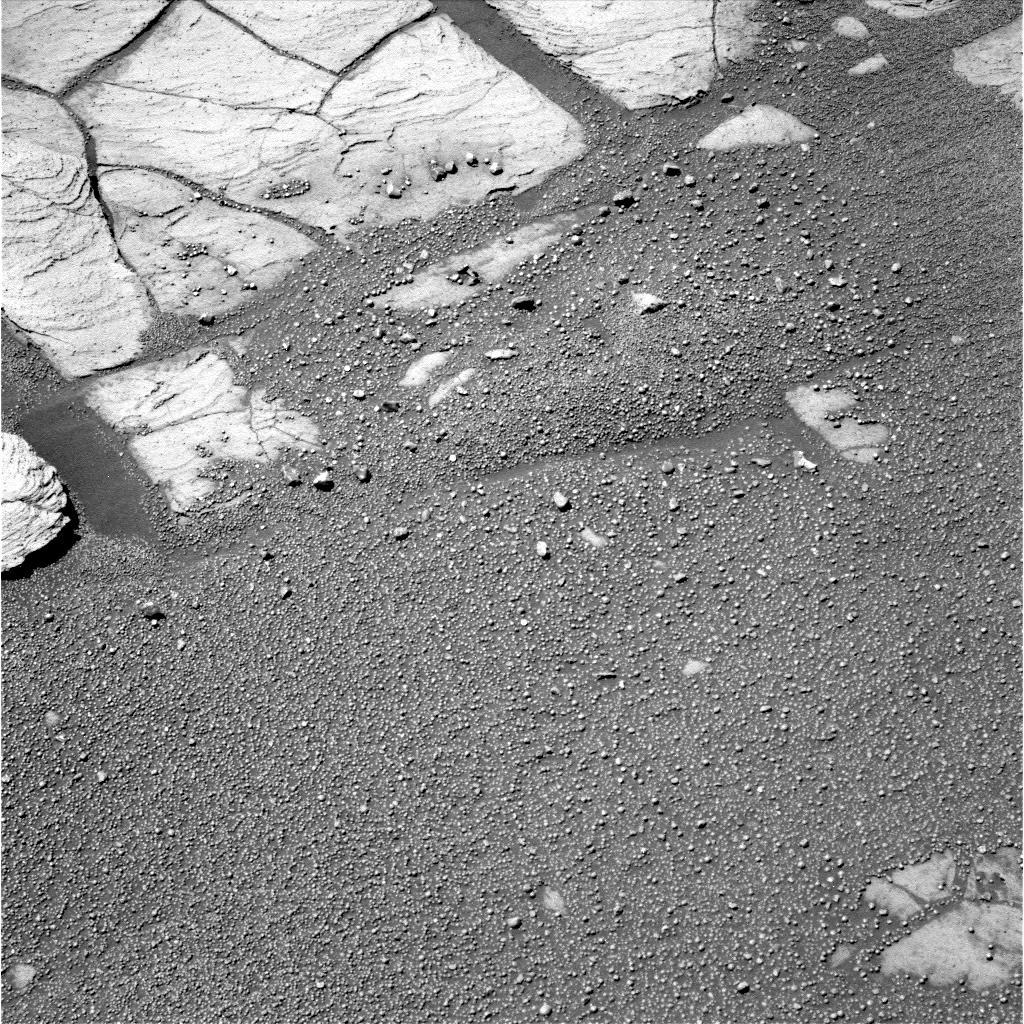
Terrain classes present: Bedrock, Gravel / Sand / Soil